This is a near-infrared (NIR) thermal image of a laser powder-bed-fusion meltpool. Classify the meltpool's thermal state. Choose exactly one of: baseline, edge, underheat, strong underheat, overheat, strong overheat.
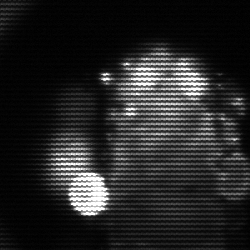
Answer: strong underheat